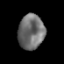
Tissue: prostate
Cell type: T cells
Senescence score: 0.282
Nuclear area (px): 890
Mean DAPI intensity: 111.02